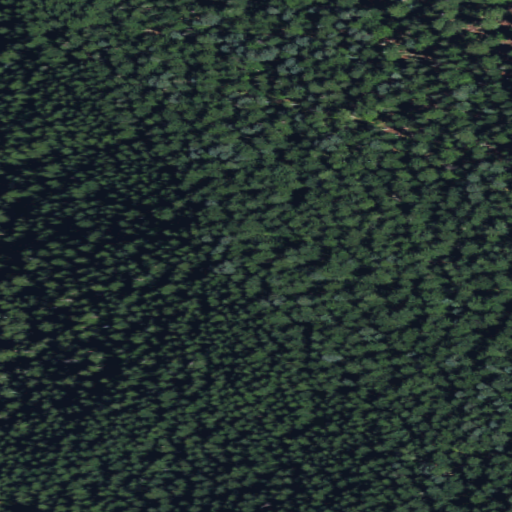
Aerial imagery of ridge(s) in Washington named Howe Ridge containing grassland and evergreen forest